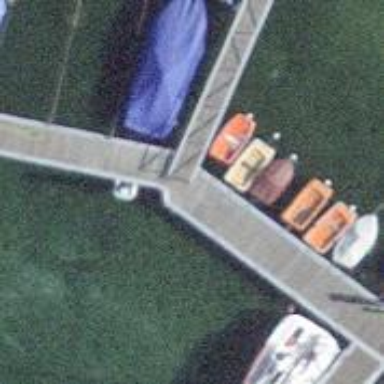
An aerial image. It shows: Man-made pier.